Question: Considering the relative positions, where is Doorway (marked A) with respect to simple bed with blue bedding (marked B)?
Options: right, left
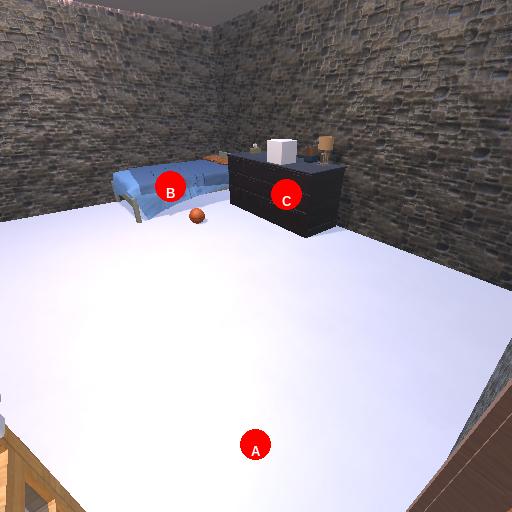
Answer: right